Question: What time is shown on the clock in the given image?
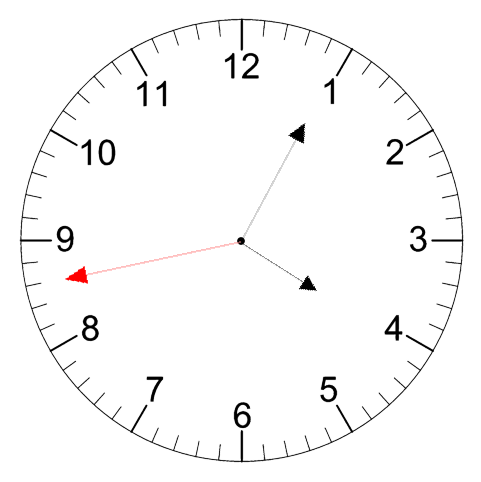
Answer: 04:04:43